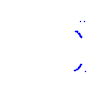
Particle: proton